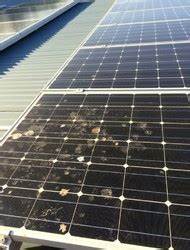
Label: Bird-drop